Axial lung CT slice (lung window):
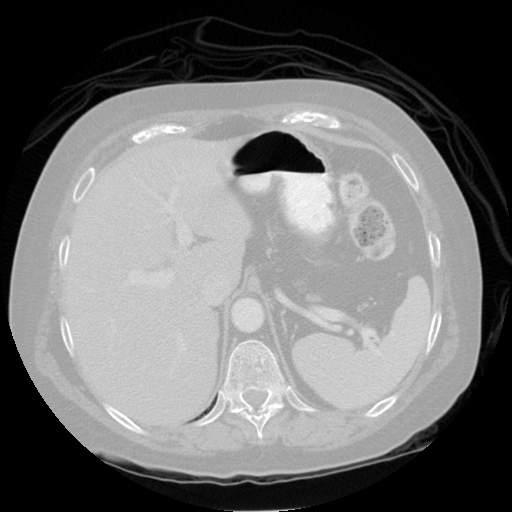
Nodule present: no